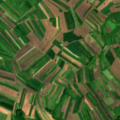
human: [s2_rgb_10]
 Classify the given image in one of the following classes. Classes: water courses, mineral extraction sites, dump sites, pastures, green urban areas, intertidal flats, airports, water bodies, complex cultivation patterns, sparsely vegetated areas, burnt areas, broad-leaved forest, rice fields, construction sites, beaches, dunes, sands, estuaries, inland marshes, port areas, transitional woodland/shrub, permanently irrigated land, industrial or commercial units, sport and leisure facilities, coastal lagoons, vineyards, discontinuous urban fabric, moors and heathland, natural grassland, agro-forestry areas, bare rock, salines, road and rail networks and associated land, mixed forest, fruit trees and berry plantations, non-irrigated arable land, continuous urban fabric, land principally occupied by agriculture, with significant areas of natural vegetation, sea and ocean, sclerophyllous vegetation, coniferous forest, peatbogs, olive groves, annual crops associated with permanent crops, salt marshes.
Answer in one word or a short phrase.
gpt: non-irrigated arable land, land principally occupied by agriculture, with significant areas of natural vegetation